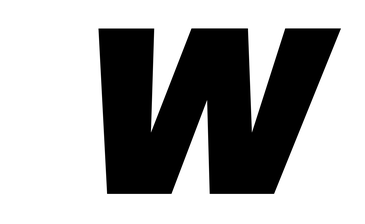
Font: Poppins-BlackItalic